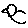
Label: bird